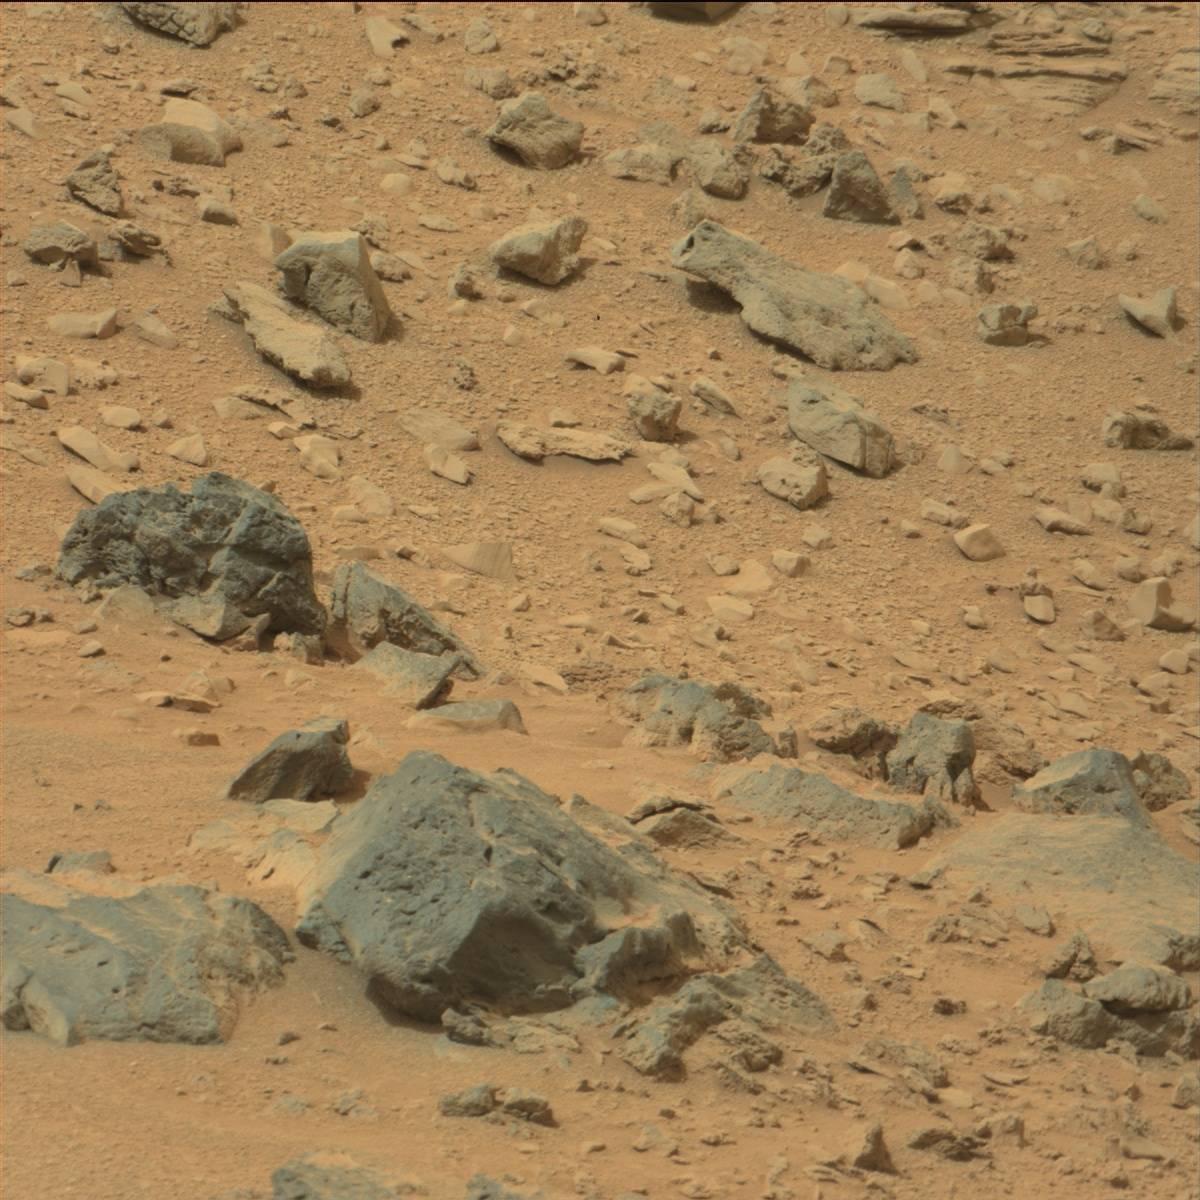
Terrain classes present: Bedrock, Rock, Sand / Soil